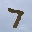
Label: 7